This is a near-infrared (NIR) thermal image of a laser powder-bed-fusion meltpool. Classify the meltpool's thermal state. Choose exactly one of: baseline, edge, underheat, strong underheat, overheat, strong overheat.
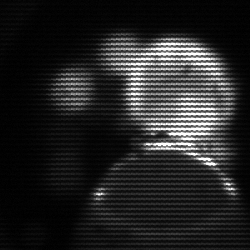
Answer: edge